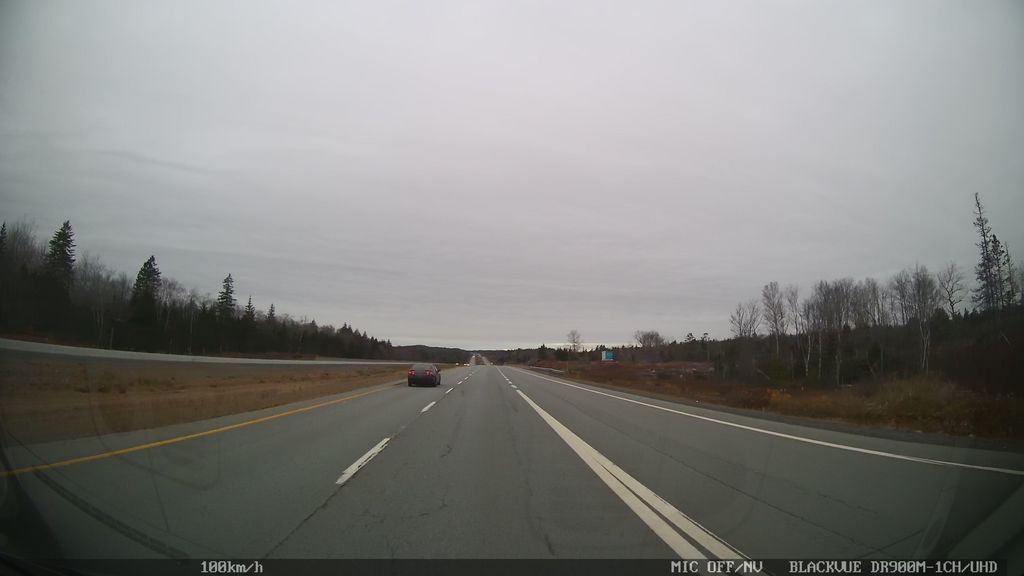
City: halifax